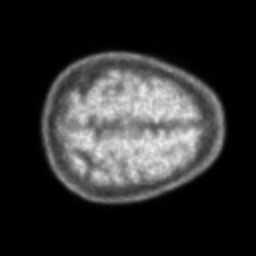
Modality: PET
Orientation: axial
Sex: male
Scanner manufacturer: ge